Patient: sex M, age 54
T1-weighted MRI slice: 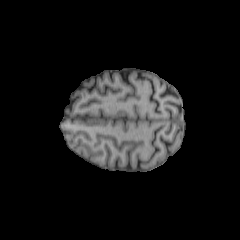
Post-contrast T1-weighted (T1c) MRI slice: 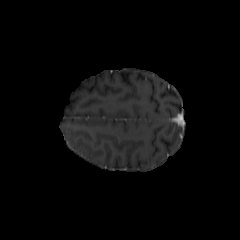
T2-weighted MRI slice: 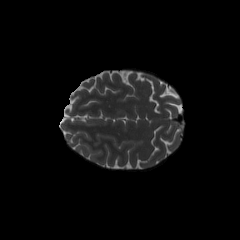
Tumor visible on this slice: no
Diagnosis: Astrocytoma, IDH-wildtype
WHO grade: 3